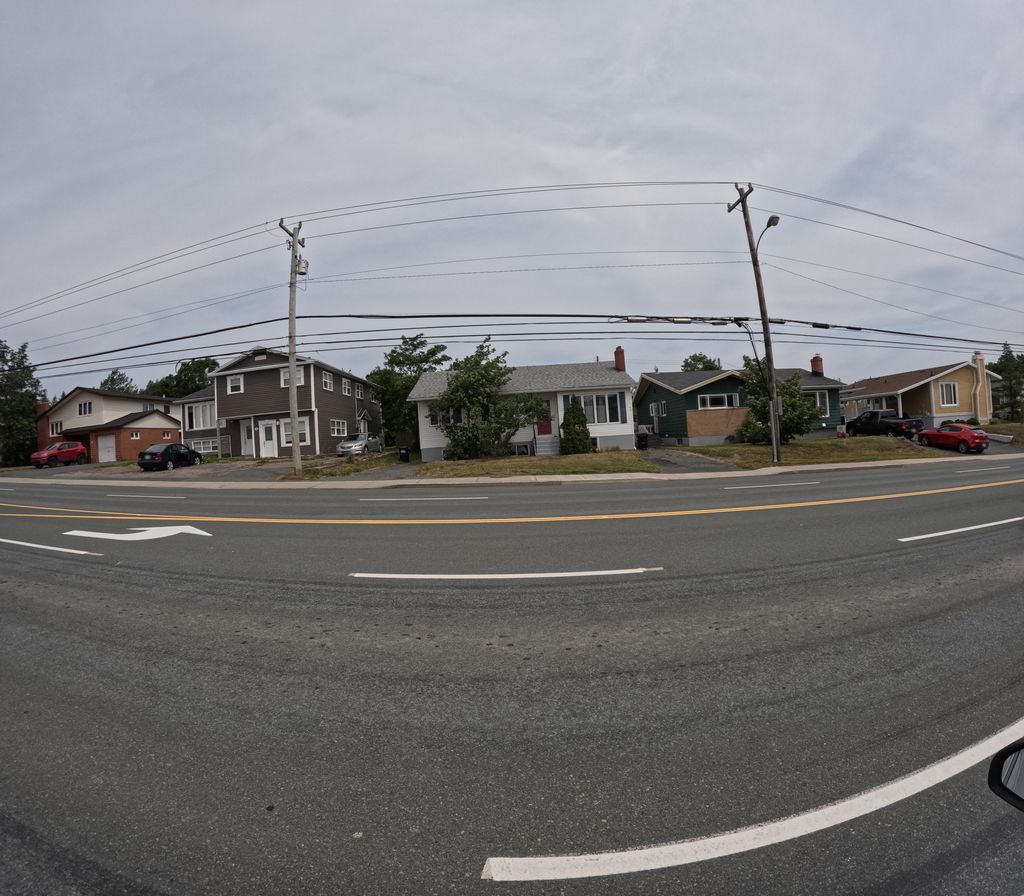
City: st_johns